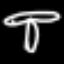
Label: mushroom